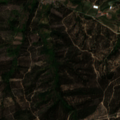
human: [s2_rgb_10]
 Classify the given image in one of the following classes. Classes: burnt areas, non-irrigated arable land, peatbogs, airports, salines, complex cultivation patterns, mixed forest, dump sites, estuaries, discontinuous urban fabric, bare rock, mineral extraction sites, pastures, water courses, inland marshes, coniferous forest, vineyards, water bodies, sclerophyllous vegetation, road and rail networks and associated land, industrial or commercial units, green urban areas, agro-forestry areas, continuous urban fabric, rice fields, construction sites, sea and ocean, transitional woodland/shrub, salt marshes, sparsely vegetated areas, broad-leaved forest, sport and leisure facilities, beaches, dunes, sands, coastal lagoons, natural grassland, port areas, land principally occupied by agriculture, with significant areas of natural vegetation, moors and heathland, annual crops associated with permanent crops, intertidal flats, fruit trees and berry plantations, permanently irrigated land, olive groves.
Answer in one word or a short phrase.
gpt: complex cultivation patterns, broad-leaved forest, mixed forest, transitional woodland/shrub